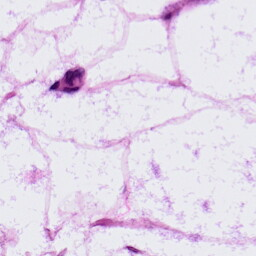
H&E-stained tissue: LymphNode